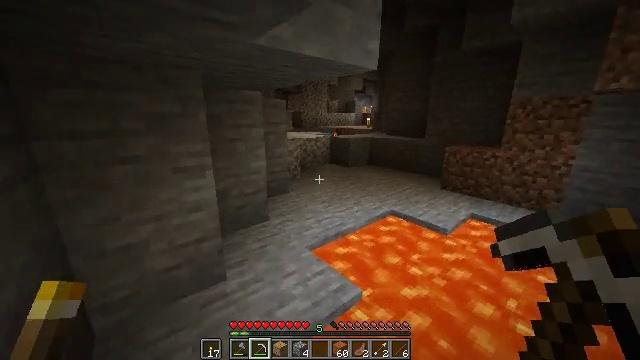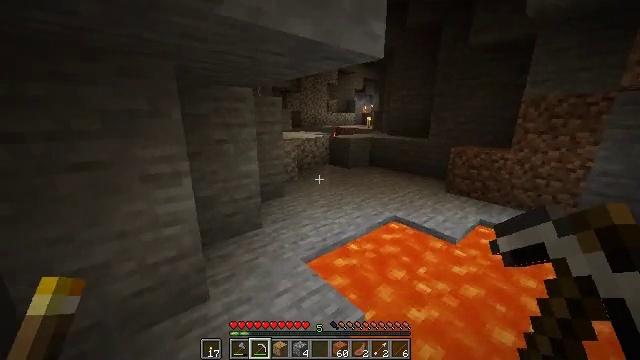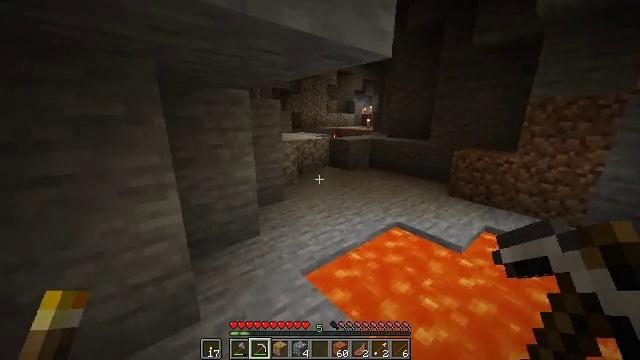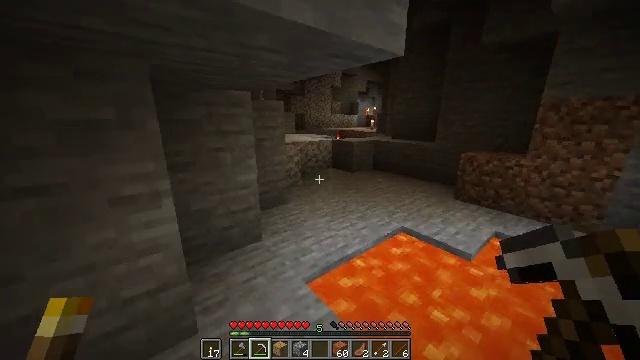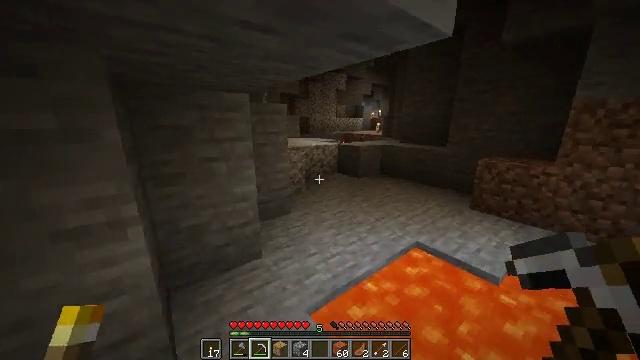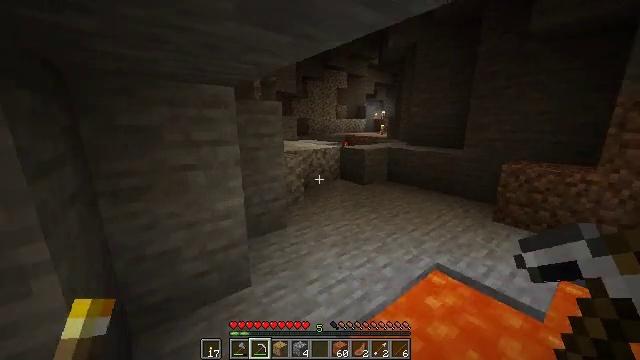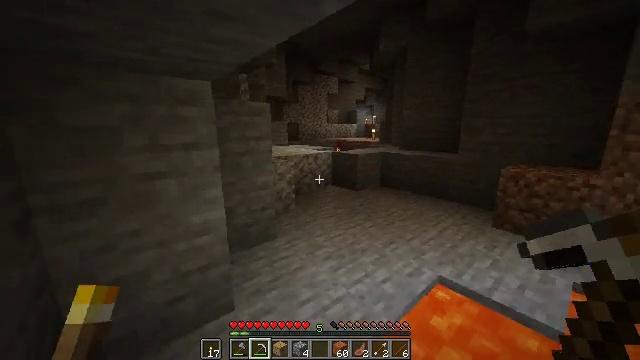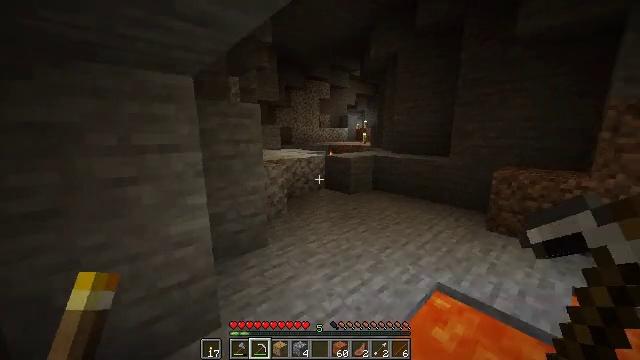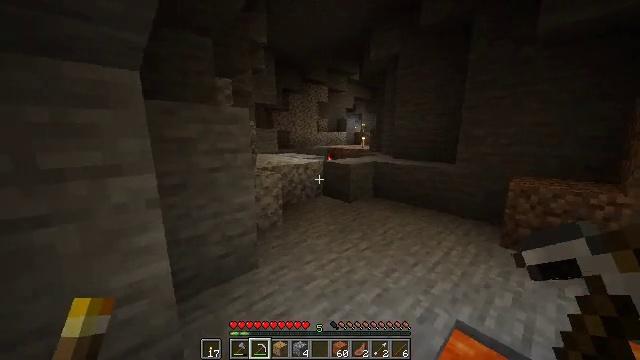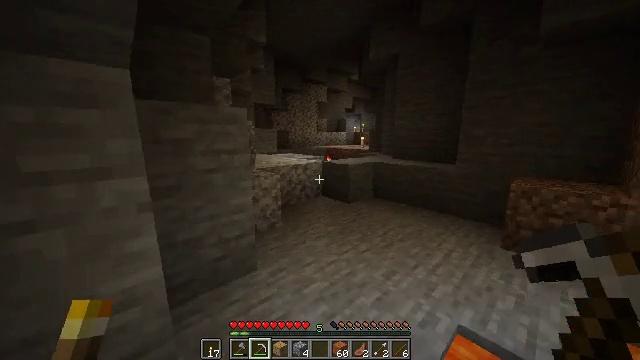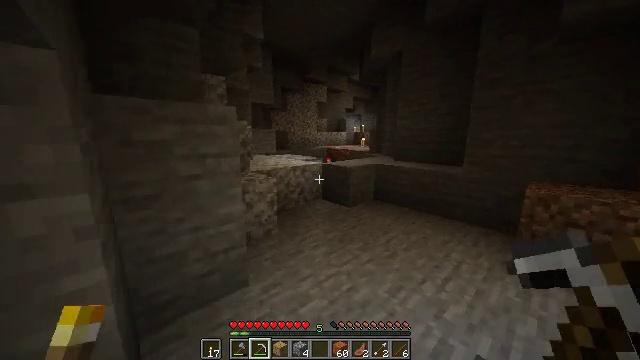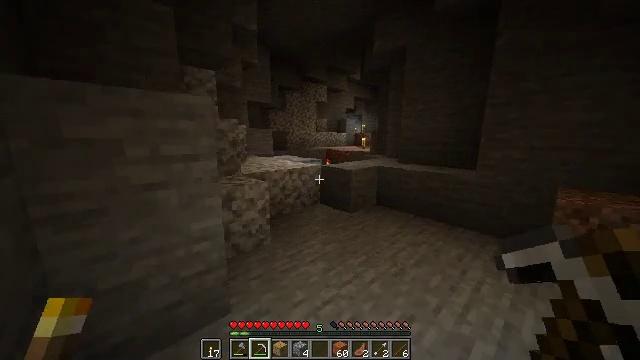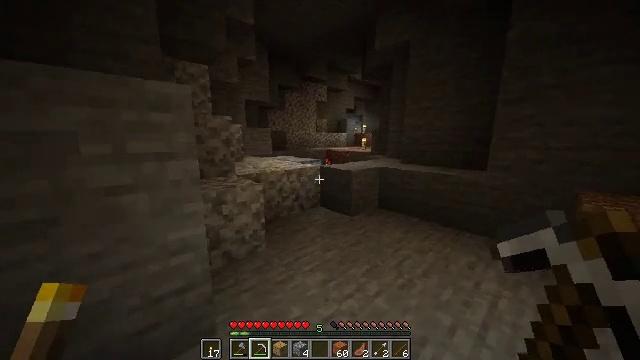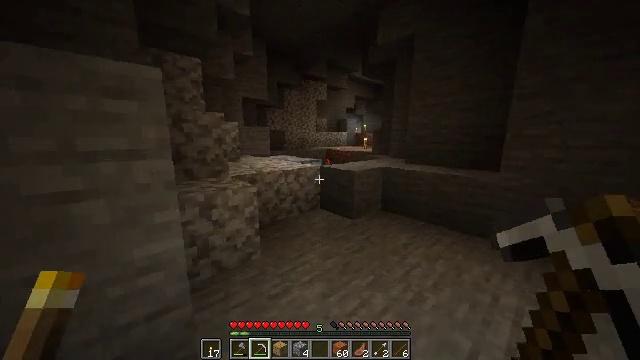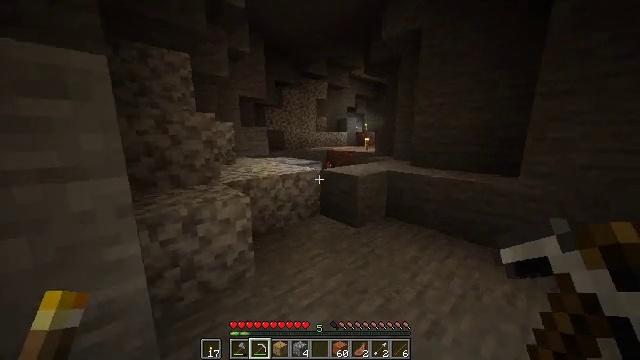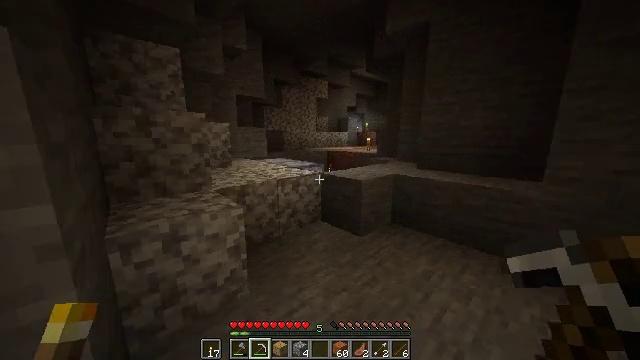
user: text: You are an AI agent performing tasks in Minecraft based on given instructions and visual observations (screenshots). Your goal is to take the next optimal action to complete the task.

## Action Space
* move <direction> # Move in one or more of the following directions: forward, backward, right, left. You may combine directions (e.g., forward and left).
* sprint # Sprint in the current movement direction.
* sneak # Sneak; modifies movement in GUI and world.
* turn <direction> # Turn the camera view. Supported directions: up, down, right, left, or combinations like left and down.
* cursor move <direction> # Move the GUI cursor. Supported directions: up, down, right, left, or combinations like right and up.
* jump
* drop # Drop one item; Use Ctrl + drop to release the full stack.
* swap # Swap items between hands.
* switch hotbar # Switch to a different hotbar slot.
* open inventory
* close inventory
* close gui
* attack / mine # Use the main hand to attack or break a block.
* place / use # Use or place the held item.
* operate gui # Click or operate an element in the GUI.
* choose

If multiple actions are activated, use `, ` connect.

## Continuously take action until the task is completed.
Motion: motion action
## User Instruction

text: Get an iron ingot by cooking iron ore.
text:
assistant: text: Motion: move forward, sprint
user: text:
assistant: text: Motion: move forward, sprint
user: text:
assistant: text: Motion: move forward, sprint
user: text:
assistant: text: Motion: move forward, sprint, turn left
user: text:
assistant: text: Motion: move forward, sprint, turn up
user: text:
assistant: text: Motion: move forward, sprint, turn right and up
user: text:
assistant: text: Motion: move forward, sprint, turn right
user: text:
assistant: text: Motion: move forward, sprint
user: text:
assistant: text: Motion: move forward, sprint
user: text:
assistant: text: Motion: move forward, sprint
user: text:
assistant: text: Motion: move forward, sprint
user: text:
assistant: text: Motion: move forward, sprint
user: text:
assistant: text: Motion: move forward, sprint
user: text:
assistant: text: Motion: move forward, sprint
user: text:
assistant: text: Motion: move forward, sprint
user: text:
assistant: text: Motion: move forward, sprint
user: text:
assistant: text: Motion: move forward, sprint, turn down
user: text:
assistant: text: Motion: move forward, sprint, turn left and down
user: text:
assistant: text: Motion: move forward, sprint, turn left
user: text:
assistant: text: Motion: move forward, sprint, turn left and down
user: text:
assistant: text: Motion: move forward, sprint, turn left and down
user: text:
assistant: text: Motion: move forward, sprint, jump
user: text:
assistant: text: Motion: move forward, sprint, jump
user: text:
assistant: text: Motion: move forward, sprint, jump
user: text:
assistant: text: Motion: move forward, sprint, turn left and down, jump
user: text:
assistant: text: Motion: move forward, sprint, turn down
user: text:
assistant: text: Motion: move forward, sprint, turn right and down
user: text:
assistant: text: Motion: move forward and move left, sprint, turn right and down
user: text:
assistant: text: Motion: move forward, sprint, turn left and down
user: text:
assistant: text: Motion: move forward, turn left and down, use / place